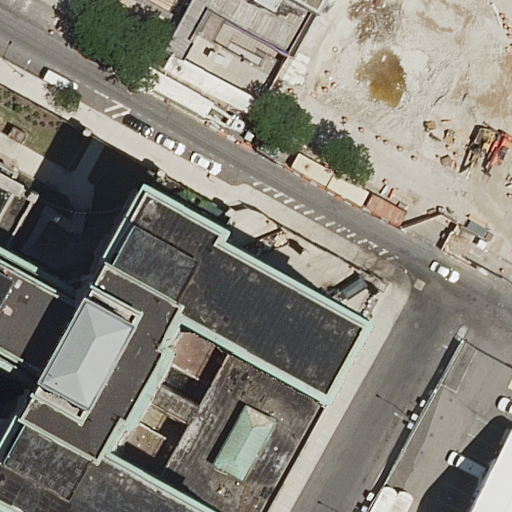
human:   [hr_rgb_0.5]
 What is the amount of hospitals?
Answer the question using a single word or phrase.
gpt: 1

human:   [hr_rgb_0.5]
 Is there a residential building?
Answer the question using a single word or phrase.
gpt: yes

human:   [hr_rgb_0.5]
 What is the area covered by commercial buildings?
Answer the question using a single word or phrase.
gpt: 0m2

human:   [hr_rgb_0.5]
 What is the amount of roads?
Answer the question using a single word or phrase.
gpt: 2

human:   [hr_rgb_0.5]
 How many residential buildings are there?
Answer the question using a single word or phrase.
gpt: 4

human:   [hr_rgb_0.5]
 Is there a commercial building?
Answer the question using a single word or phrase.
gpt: no

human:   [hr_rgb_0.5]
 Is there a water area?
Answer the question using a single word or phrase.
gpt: no

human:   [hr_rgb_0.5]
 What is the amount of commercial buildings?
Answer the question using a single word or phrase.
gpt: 0

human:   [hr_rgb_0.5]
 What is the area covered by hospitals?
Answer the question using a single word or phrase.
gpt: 9968m2

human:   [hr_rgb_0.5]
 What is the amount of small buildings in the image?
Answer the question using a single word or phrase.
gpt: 0

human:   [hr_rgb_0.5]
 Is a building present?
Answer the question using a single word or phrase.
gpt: yes

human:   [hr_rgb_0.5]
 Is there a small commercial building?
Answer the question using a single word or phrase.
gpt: no

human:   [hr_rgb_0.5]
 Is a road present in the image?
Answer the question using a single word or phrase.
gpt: yes

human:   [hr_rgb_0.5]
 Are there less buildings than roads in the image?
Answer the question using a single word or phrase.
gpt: no

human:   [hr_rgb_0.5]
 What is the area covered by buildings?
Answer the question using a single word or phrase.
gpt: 3625m2

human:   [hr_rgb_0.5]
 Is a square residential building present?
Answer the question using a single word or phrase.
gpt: no

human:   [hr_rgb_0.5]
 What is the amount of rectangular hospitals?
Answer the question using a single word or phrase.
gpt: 1

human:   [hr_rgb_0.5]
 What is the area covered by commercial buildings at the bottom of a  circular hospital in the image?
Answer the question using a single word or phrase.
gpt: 0m2

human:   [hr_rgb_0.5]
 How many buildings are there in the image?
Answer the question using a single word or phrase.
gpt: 4

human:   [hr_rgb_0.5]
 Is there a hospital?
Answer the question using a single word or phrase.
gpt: yes

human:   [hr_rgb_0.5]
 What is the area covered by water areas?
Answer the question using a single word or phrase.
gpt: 0m2

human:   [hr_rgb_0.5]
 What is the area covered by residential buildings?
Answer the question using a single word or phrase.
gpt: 3625m2

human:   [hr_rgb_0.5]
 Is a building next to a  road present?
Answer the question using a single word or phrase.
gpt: yes

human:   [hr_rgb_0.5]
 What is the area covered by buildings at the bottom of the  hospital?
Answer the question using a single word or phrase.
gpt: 2468m2

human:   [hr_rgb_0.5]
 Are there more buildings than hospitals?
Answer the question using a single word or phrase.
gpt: yes

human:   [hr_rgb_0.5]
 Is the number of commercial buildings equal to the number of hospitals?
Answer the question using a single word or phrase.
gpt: no

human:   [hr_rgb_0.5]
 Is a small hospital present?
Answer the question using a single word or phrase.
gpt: no

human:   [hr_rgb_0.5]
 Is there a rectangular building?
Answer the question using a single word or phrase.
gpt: yes

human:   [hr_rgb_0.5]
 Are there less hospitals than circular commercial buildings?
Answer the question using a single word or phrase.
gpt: no

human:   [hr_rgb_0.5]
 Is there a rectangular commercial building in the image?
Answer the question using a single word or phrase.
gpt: no

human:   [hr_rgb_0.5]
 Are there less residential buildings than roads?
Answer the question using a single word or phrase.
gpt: no

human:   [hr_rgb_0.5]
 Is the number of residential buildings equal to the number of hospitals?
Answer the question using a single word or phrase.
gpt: no

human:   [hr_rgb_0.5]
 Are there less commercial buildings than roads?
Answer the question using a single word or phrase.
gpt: yes

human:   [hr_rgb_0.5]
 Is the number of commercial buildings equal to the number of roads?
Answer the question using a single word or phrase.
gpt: no

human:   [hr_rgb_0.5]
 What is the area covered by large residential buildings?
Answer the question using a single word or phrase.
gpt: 2731m2

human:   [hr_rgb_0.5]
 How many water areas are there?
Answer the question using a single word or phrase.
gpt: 0

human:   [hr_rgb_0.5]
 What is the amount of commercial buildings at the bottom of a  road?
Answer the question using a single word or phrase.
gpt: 0

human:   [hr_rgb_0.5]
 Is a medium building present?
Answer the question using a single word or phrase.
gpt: yes

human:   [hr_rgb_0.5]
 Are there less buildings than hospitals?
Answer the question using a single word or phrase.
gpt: no

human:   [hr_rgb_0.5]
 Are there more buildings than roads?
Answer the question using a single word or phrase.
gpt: yes

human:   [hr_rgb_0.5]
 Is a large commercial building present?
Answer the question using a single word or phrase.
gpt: no

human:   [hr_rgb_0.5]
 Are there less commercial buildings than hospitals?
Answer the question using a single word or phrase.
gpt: yes

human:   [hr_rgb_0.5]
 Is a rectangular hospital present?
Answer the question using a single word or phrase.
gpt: yes

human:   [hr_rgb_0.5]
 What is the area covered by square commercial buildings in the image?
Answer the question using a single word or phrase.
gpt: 0m2

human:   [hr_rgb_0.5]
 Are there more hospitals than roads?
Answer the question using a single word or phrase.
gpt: no

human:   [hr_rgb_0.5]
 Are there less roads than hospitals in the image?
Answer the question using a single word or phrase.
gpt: no

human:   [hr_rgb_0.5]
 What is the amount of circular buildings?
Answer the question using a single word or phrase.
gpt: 0

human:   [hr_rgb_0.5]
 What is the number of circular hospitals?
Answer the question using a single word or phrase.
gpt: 0

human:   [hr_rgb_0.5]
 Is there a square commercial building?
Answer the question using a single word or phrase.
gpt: no

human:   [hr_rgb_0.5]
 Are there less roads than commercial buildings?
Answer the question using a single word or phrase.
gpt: no

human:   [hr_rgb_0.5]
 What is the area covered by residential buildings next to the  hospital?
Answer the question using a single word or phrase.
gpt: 3625m2

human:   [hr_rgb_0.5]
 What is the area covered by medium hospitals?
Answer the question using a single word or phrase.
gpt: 0m2

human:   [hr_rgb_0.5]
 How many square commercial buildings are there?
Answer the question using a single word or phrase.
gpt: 0

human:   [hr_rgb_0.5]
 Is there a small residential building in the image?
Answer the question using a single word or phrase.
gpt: no

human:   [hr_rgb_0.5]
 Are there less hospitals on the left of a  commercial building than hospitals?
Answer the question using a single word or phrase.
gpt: yes

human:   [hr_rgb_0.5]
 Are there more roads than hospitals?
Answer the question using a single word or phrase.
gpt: yes

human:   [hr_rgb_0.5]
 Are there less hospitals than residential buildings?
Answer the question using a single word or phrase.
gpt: yes

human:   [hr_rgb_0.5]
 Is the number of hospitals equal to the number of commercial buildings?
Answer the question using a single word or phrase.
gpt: no

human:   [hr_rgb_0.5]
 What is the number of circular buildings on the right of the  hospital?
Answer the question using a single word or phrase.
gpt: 0

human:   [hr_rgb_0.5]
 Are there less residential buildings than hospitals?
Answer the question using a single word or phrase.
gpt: no

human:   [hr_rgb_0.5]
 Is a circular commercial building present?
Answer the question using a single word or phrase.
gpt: no

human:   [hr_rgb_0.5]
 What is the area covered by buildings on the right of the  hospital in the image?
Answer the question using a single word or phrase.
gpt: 465m2

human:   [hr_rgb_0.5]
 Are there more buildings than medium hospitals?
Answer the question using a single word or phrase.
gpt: yes

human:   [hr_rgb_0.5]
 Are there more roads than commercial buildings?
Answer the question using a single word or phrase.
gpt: yes